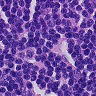
Metastatic tissue present: no